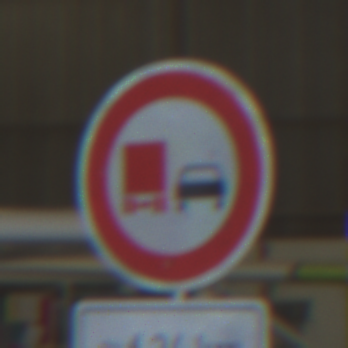
Verkehrszeichen: UeberholverbotKraftfahrzeuge
Zusatzzeichen unten: LaengeEinerStrecke6
Umgebung: Indoor, Urban
Tageszeit: Midday
Wetter: NotSpecified
Licht: Natural
Jahreszeit: NotSpecified
Kontrast: MediumContrast